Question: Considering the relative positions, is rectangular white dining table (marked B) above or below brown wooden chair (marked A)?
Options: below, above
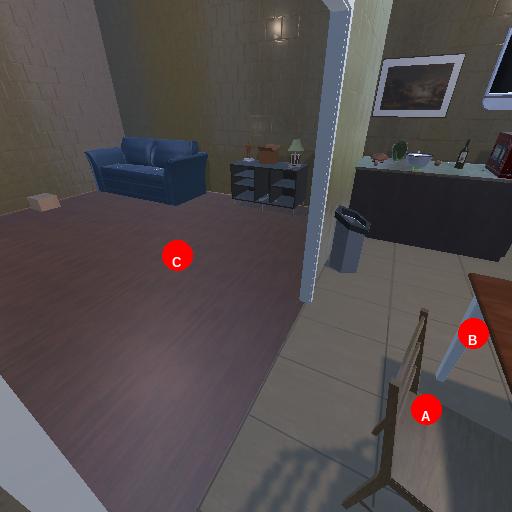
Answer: below